Question: I created a web MP3 player, It works fine, it's just that I have to edit my script every time I add new songs on my webserver. I want the list to update automatically as I add more songs. My script basically looks like this:
'''
<body>
<audio id="audio" preload="auto" tabindex="0" controls="" type="audio/mpeg">
</audio>
<ul id="playlist">
<li class="active"><a href="usb/music1.mp3">Music 1</a></li>
<li><a href="usb/music2.mp3">Music 2</a></li>
<li><a href="usb/music3.mp3">Music 3</a></li>
<li><a href="usb/music4.mp3">Music 4</a></li>
</ul>
</body>
'''
My music files are all located at '/www/usb' I tried something like this:
'''
<?php
...............
echo '
<body>
<audio id="audio" preload="auto" tabindex="0" controls="" type="audio/mpeg">
</audio>
<ul id="playlist">';
exec('find /www/usb/ -name "*.mp3"',$list);
$x=0;
while($x<count($list)){
if($list[$x]==$h[0]){
echo '<li class="active"><a href="$list[$x]">$list[$x]</a></li>';
$x++;
}
}
echo '
</ul>
</body>
</html>';
?>
'''
But it gives me the following error: 'Fatal error: Maximum execution time of 30 seconds exceeded in /www/test2.php on line 64'
My complete script:
'''
<?php
echo '
<!DOCTYPE html>
<html>
<head>
<style type="text/css">
#playlist,audio{background:#666;width:400px;padding:20px;}
.active a{color:#5DB0E6;text-decoration:none;}
li a{color:#eeeedd;background:#333;padding:5px;display:block;}
li a:hover{text-decoration:none;}
</style>
<script type="text/javascript" src="jquery-1.11.2.min.js"></script>
<script type="text/javascript">
var audio;
var playlist;
var tracks;
var current;
$(document).ready(function() {
init();
});
function init(){
current = 0;
audio = $("audio");
playlist = $("#playlist");
tracks = playlist.find("li a");
len = tracks.length - 1;
audio[0].volume = .10;
audio[0].play();
playlist.find("a").click(function(e){
e.preventDefault();
link = $(this);
current = link.parent().index();
run(link, audio[0]);
});
audio[0].addEventListener("ended",function(e){
current++;
if(current == len){
current = 0;
link = playlist.find("a")[0];
}else{
link = playlist.find("a")[current];
}
run($(link),audio[0]);
});
}
function run(link, player){
player.src = link.attr("href");
par = link.parent();
par.addClass("active").siblings().removeClass("active");
audio[0].load();
audio[0].play();
}
</script>
</head>
<body>
<audio id="audio" preload="auto" tabindex="0" controls="" type="audio/mpeg">
</audio>
<ul id="playlist">';
exec('find /www/usb/ -name "*.mp3"',$list);
$x=0;
while($x<count($list)){
if($list[$x]==$h[0]){
echo '<li class="active"><a href="$list[$x]">$list[$x]</a></li>';
$x++;
}
}
echo '
</ul>
</body>
</html>';
?>
'''
How do I solve that? Please note that I also want to be able to search in sub directories. Thank you.
I tried @RhapX suggestion but instead the shown result is like this, and whenever I click the 'music1.mp3' or 'music2.mp3', it doesn't play because the url goes to 'http://192.168.1.1/music1.mp3' and 'http://192.168.1.1/music2.mp3' where the actual location is at 'http://192.168.1.1/usb/music1.mp3'

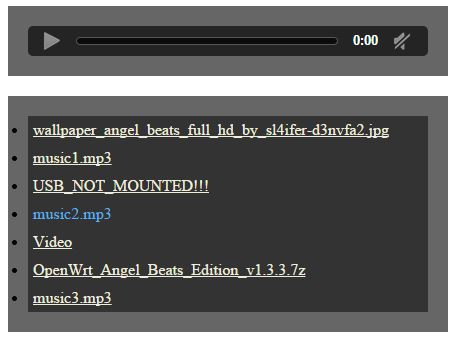
Answer: The following function allows for you to scan a main directory and all of its subdirectories and only list the results that have allowable file types as seen in the '$allowedExtensions' array.
'''
<?php
function getFiles($path = '/www/usb') {
// Open the path set
if ($handle = opendir($path)) {
// Loop through each file in the directory
while ( false !== ($file = readdir($handle)) ) {
// Remove the . and .. directories
if ( $file != "." && $file != ".." ) {
// Check to see if the file is a directory
if( is_dir($path . '/' . $file) ) {
// The file is a directory, therefore run a dir check again
getFiles($path . '/' . $file);
}
// Get the information about the file
$fileInfo = pathinfo($file);
// Set multiple extension types that are allowed
$allowedExtensions = array('mp3', 'wav', 'ogg', 'flac');
// Check to ensure the file is allowed before returning the results
if( in_array($fileInfo['extension'], $allowedExtensions) ) {
echo '<li class="active"><a href="' . $path . '/' . $file . '">' . $file . '</a></li>';
}
}
}
// Close the handle
closedir($handle);
}
}
?>
'''
Use by calling the function where you want the list to display
'<?php getFiles(); ?>'
You can change the root path that you want to scan by passing it to the function.
Example: '<?php getFiles('/www/music'); ?>'
This will loop through each file in your directory and strip out the '.' and '..' files that may exist, leaving only your music files.
As Hobo Sapien noted, your loop becomes infinite upon a 'FALSE' return, which would likely be the reason for your exhausted execution time issue.
By using this simple script, you are able to pull each file within the directory/subdirectories, regardless of how it is named without putting the script into an infinite loop.